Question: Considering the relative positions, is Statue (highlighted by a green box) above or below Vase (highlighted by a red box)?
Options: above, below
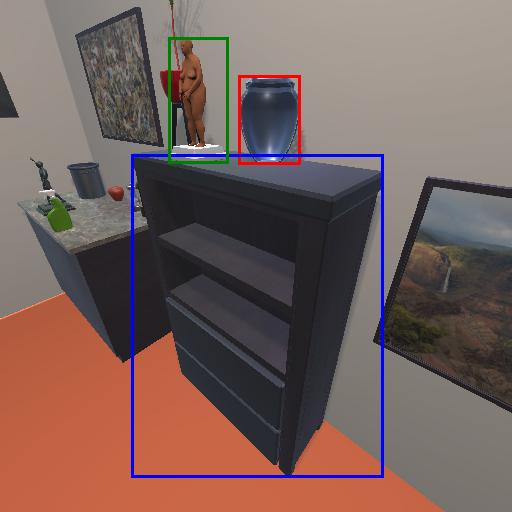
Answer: above